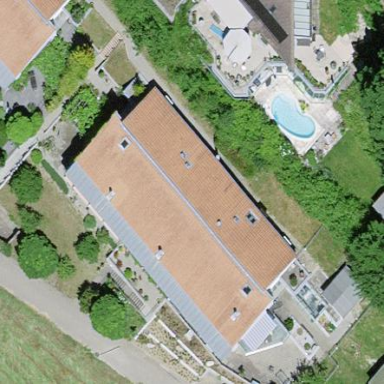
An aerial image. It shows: Residential building.